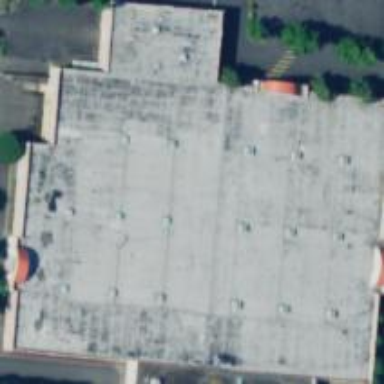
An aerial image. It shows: Retail building.